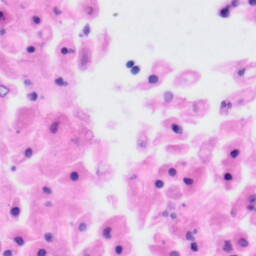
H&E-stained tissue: Tonsil